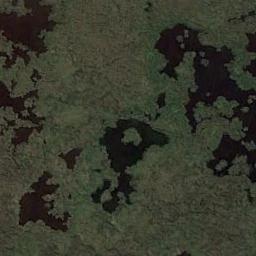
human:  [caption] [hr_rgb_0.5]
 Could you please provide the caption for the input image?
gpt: Many waters of different sizes are surrounded by wetlands .

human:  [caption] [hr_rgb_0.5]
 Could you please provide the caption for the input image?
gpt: The river surface in a wetland is covered with large green and brown mixed dense vegetation .

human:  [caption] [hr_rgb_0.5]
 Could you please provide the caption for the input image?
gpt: There are several scattered trees in the middle of this wetland .

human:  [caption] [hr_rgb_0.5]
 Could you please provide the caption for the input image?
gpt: The wetland consists of dry and green plants and water .

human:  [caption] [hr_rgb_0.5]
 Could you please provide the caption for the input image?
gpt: There are many green plants and some water areas on the wetland .